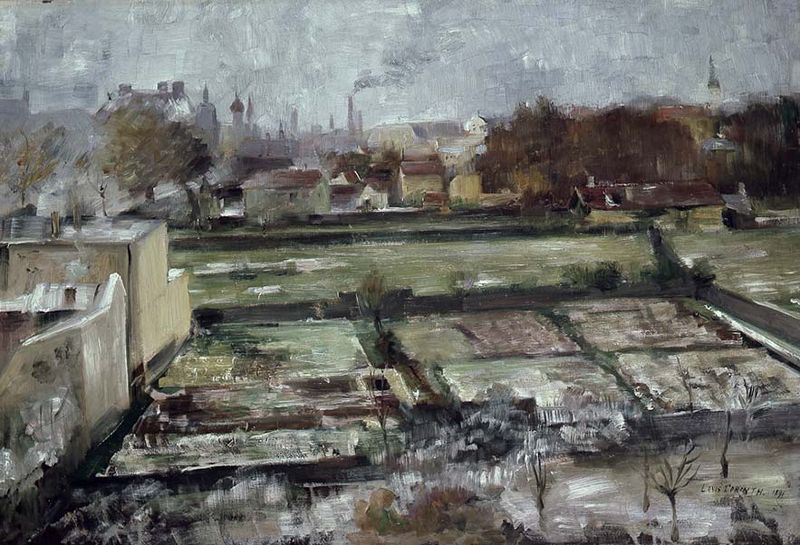
Titel: Blick aus Münchner Atelier
Künstler: Lovis Corinth
Standort: Karlsruhe
Institution: Staatliche Kunsthalle Karlsruhe
Schlagwörter: baum, blau, gemälde, himmel, wolken, aquarell, bäume, fluss, grün, impressionismus, kirchturm, landschaft, stadt, braun, grau, strasse, weiss, ölbild, blick, dach, gebäude, haus, schnee, weg, wiese, zaun, expressionismus, malerei, wand, tot, bild, bildnis, signatur, öl, feld, felder, häuser, natur, kirche, rauch, sträucher, wiesen, realismus, wald, kamin, kamine, schornstein, turm, garten, gemüse, schnell, schrift, düster, ansicht, naturalismus, ort, acker, dorf, dächer, mauer, schornsteine, gelände, nebel, hof, winter, fabrik, schlot, industrie, ölgemälde, impressionistisch, menzel, silouette, grun, menschenleer, skyline, äcker, grossstadt, kirchen, kirchtürme, regen, stadtansicht, stadtrand, hinterhof, corinth, lovis, lovis corinth, türme, zwiebelturm, expressionistisch, leuchtturm, rückseite, friedhof, pinsel, schemenhaft, mauern, beet, beete, gemüsebeete, gärtnerei, hain, gärten, grundstück, esse, ölgemölde, gemölde, expression, abriss, baustelle, vorstadt, parzellen, giebeldach, pinselführung, grundstücke, adolf menzel, schronstein, baracken, umfriedung, sich, 20. jahrhundert, wolknen, cloud, 1894, cloudy, hintergrund düster, moody, himmelgrau, kleingärten, stadtlandschaft, bandwand, breiter pinsel